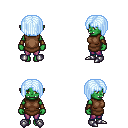
a pixel art fantasy rpg character, female body template, orc, green skin, brown tunic, magenta pants, white cyan pageboy hairstyle, leather bracers, metal boots, four views (front, back, left, right), 2x2 character sprite sheet, small pixel art, hard edges, no anti-aliasing